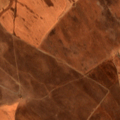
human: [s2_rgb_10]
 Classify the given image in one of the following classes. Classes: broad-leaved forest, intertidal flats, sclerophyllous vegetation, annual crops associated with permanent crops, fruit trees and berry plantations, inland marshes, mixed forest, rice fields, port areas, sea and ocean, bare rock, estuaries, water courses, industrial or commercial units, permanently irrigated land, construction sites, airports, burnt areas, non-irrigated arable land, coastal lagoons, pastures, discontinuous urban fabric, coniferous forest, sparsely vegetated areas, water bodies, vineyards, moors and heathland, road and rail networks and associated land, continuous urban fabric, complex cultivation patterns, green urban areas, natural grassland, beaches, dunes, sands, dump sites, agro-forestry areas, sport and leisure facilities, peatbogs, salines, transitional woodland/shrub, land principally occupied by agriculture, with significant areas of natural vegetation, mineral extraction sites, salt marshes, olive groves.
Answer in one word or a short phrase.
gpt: non-irrigated arable land